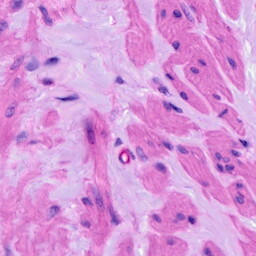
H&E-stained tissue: Ovarian